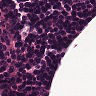
Metastatic tissue present: no